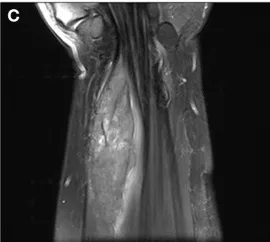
Magnetic resonance images. (C) Coronal proton density-weighted fat-suppressed images show a spindle-shaped tumor with clear borders.
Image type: radiology (mri)